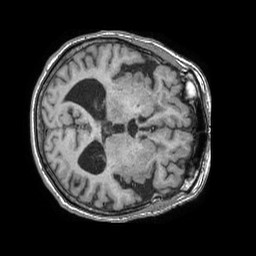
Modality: T1w
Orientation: axial
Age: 83
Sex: female
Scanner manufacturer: philips
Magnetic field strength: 1.5 T
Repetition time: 0.007824 s
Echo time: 0.003576 s